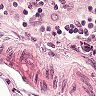
Metastatic tissue present: no